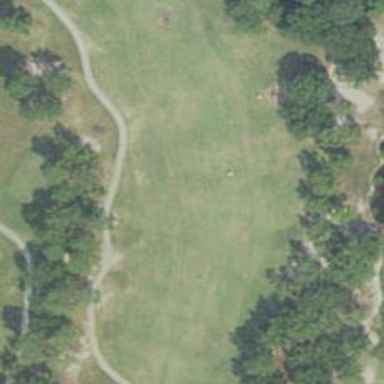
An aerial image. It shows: Golf hole.